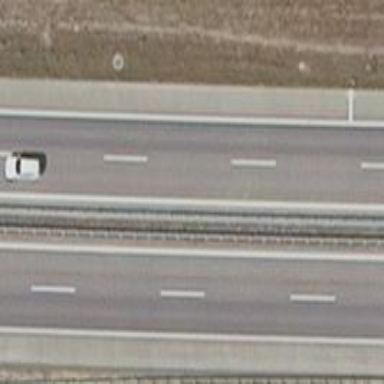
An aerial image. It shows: Motorway.